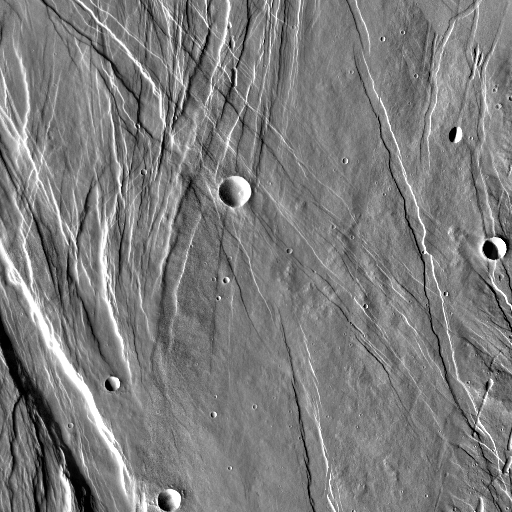
Crater classes present: Background, Other